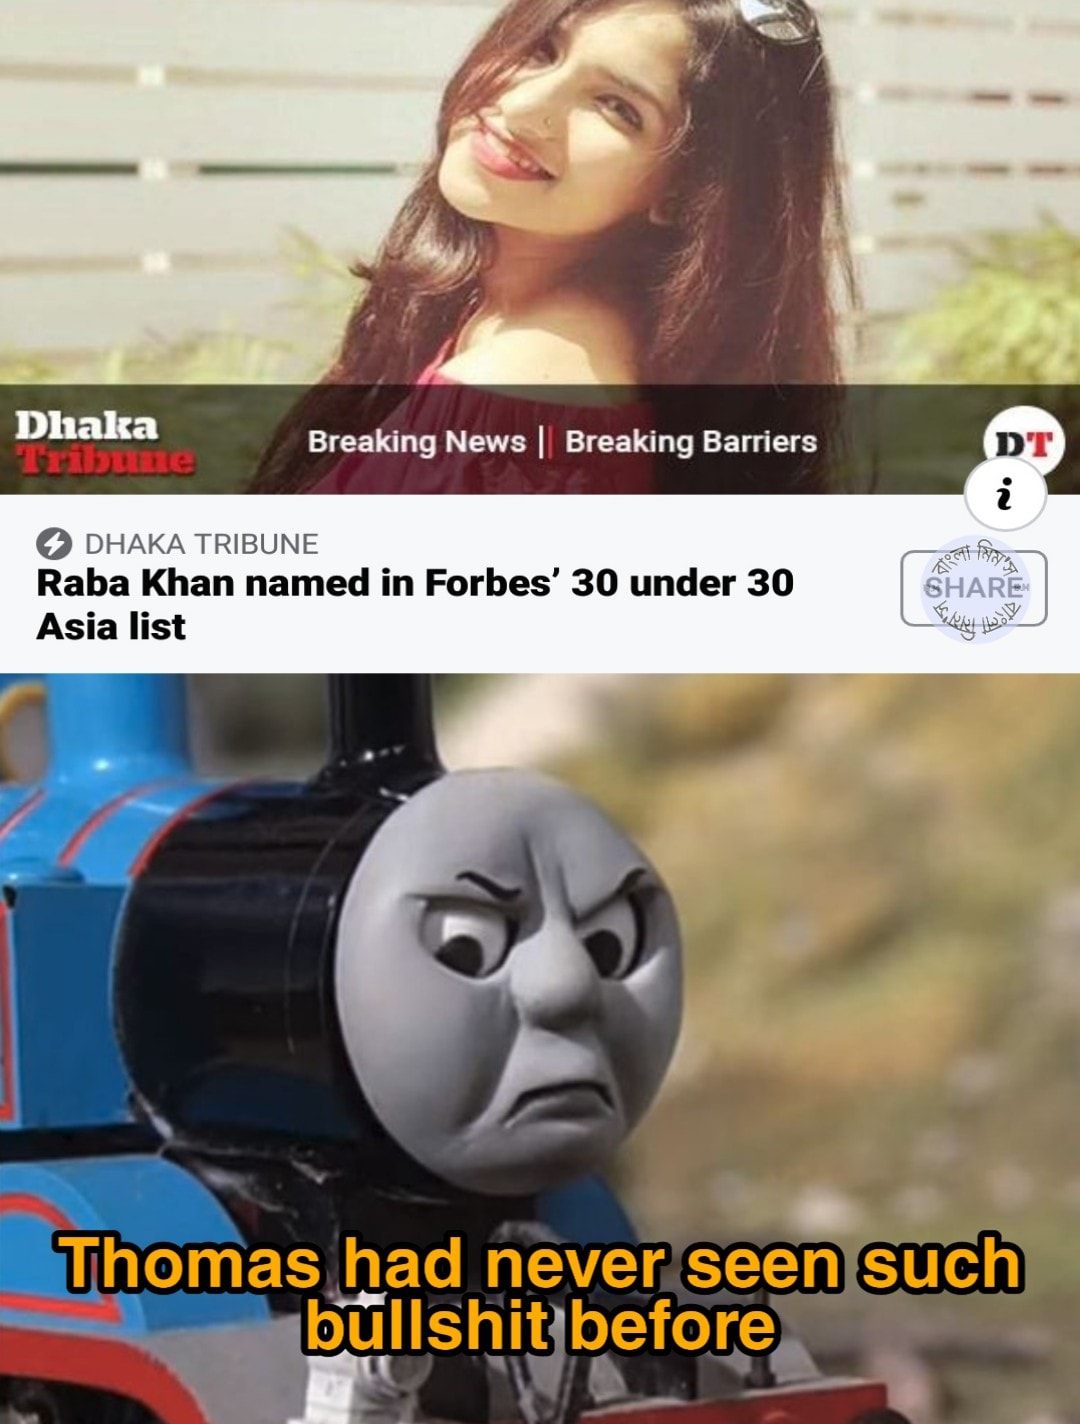
Caption: Dhaka Tribune     Breaking News   Breaking news     DHAKA TRIBUNE      Raba Khan named in Forbes' 30 under 30 Asia list       Thomas had never seen such bullshit before
Label: hate